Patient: sex M, age 58
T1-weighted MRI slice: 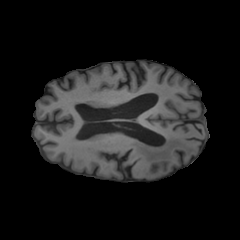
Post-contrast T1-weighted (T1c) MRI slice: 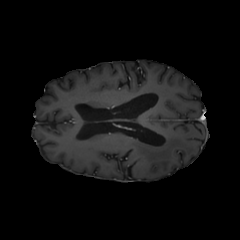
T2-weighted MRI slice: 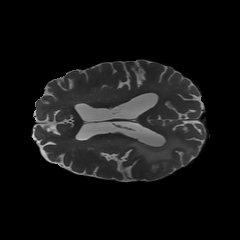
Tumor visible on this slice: yes
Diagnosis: Glioblastoma, IDH-wildtype
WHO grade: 4